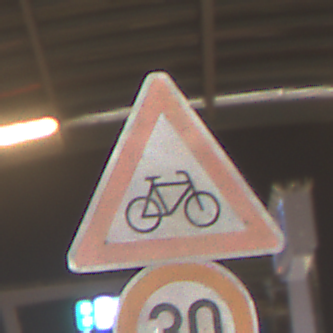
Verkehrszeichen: RadverkehrLinks
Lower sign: Geschwindigkeit30
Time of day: NotSpecified
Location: Indoor (Urban)
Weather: NotSpecified
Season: NotSpecified
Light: Artificial